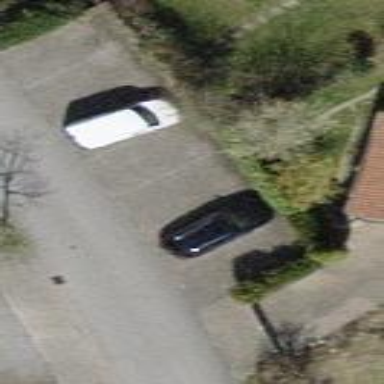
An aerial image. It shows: Street side parking area.